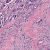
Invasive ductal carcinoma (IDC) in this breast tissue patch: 1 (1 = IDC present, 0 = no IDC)